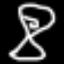
Label: hourglass